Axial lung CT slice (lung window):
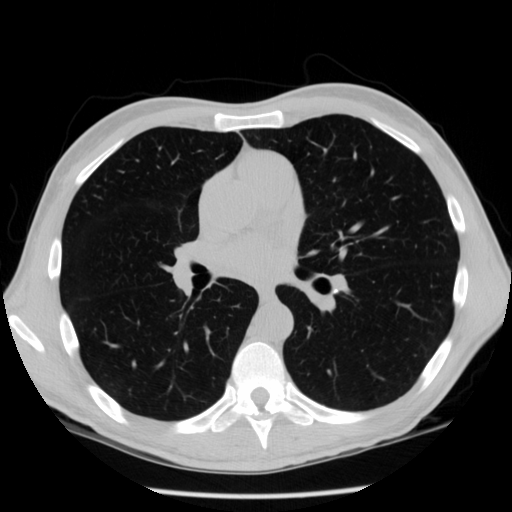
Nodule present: no